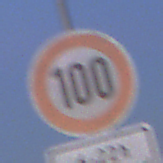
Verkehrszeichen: Geschwindigkeit100
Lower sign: ZeitangabenMitBeschraenkungAufWochentage4
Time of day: SunriseSunset
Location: Outdoor (Nature)
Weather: Clear
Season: NotSpecified
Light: Natural